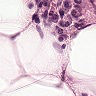
Metastatic tissue present: yes